Question: I would like to implement a hover effect to a responsive blog list -
Basically I'm using a styled version of this - <URL> and i"d like to fade in a grey overlay with 'readmore' button whenever hovering over a particlualt blog as in ythis quickly mocked image -

I figured I could place divs on top of one another within the blog div and fade in/out on hover as in this -
'''
<div class="col-md-4 portfolio-item">
<div style="background:#FFF;" class="top">
<a href="#project-link">
<img class="img-responsive" src="http://breadwinningmama.com/wp-content/uploads/2013/04/fitness-running-shoes_fe.jpg">
</a>
<h3><a href="#project-link">A Fitness Article</a>
</h3>
<p>Lorem ipsum dolor sit amet, consectetur adipiscing elit. Nam viverra euismod odio, gravida pellentesque urna.. <a href="articleInfo.html">Read More</a></p>
</div>
<div style="background:#000; width:100px; height:100px;" class="cover">
read more
</div>
<div>
</div>
</div>
$(document).ready(function() {
$('.portfolio-item ').mouseenter(function() {
$('.top').fadeOut('slow', function() {
// Animation complete.
});
$('.cover').fadeIn('slow', function() {
// Animation complete.
});
}).mouseleave(function() {
$('.top').fadeIn('slow', function() {
// Animation complete.
});
$('.cover').fadeOut('slow', function() {
// Animation complete.
});
});
});
</script>
'''
but as its responsive I'm not sure how I would get each div to fill the required space - or whether thats the best way to achieve what i want. any advice?
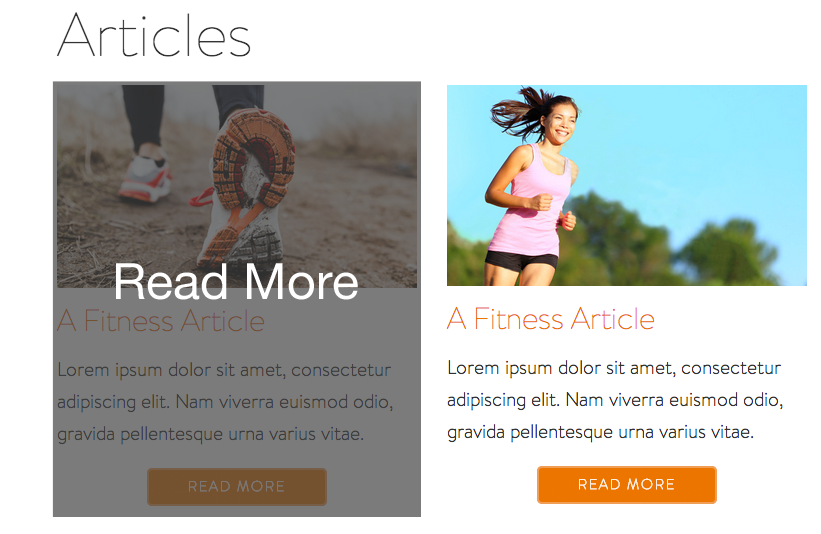
Answer: Using your code, I think you could try something like this...
HTML
'''
<div class="col-md-4 portfolio-item">
<div class="top">
<a href="#project-link">
<img class="img-responsive" src="http://breadwinningmama.com/wp-content/uploads/2013/04/fitness-running-shoes_fe.jpg">
</a>
<h3><a href="#project-link">A Fitness Article</a></h3>
<p>Lorem ipsum dolor sit amet, consectetur adipiscing elit. Nam viverra euismod odio, gravida pellentesque urna...</p>
</div>
<div class="cover"><a href="articleInfo.html">Read More</a></div>
'''
CSS
'''
.portfolio-item{
position:relative;
}
.cover{
display: none;
position: absolute;
top: 0;
bottom: 0;
left: 0;
right: 0;
width: 100%;
height: 100%;
background:#444;
opacity: .4;
}
.portfolio-item:hover .cover{
display:block;
}
'''